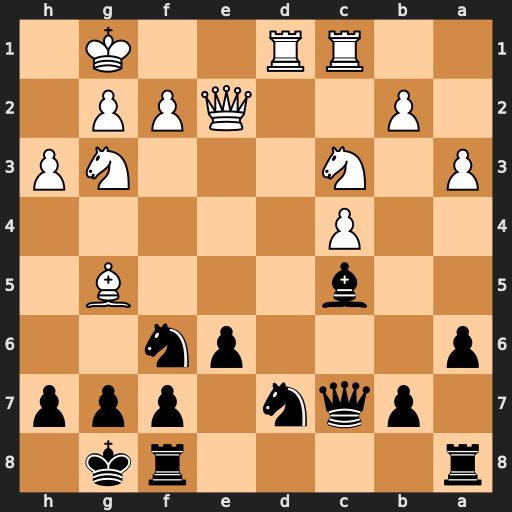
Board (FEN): r4rk1/1pqn1ppp/p3pn2/2b3B1/2P5/P1N3NP/1P2QPP1/2RR2K1
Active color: b
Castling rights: -
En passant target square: -
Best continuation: Qxg3 Bxf6 Nxf6